Question: I am trying to model the following 2 sentences in an ER Diagram:
> Each company has a set of tanks. It is
also known for each tank how filled up
it is for each time of day.
It is not known if there are specific times of day for which there are logs. It can be once a day, twice, each hour, maybe some days you don't have any info, etc.
This is my current attempt:

Although for some reason I don't like it (I guess I don't like the 'Dates' entity!). How do you guys generally model this kind of situations?
I think I could instead have a 'TankLoads' entity, with an attribute "Load" and another attribute on the association called "Date".
Thanks
PS: Sorry for the crappy DIA Diagram :(
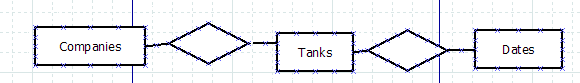
Answer: Hmm, I would do that slightly different. Put all dates / times in a separate table (I called it Dates for now, but you can also call it times or timestamps or so), and many-to-many them with Tanks. (I used the table FillLevels.)
The level of which a tank is filled is stored in the FillLevels table.
Companies:
- [...]
Tanks:
- company_id: int
- [...]
FillLevels:
- tank_id: int
- time_id: int
- [...]
Dates:
- [...]
I'm sorry for not having a shiny diagram for you, but I home this makes a bit of sense.
Alternatively, you could create a DateTime field in the FillLevels table, instead of using the Dates table, depending on how you intend to query the database.